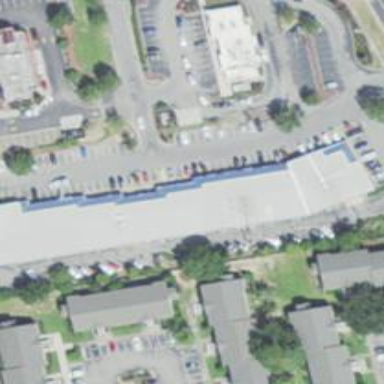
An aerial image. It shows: Building.